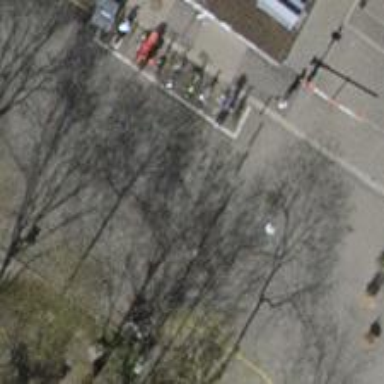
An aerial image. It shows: Bollard barrier.